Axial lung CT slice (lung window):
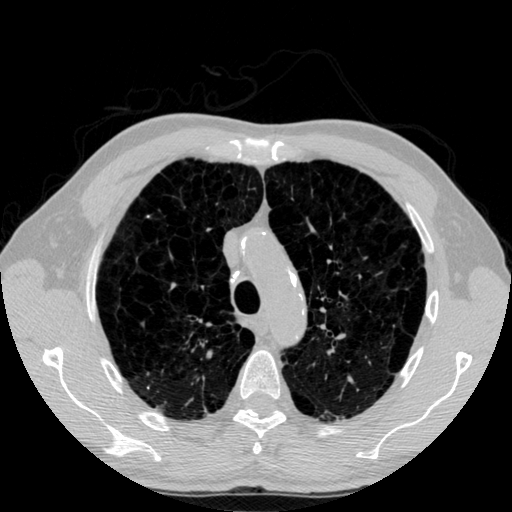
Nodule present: no